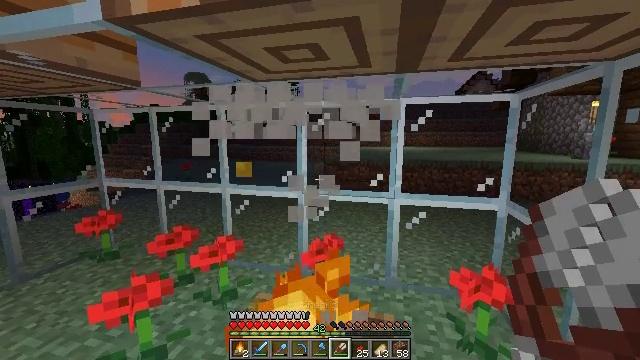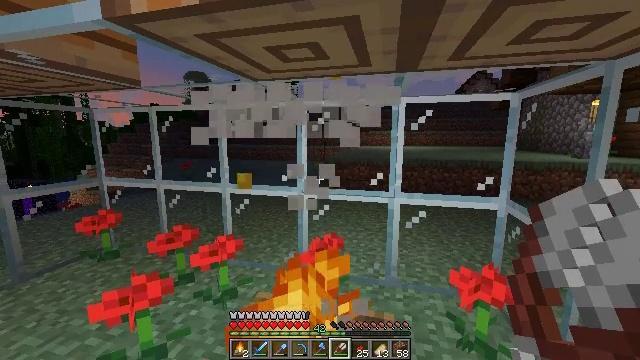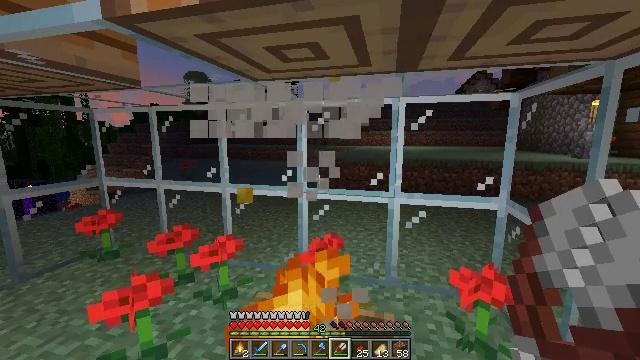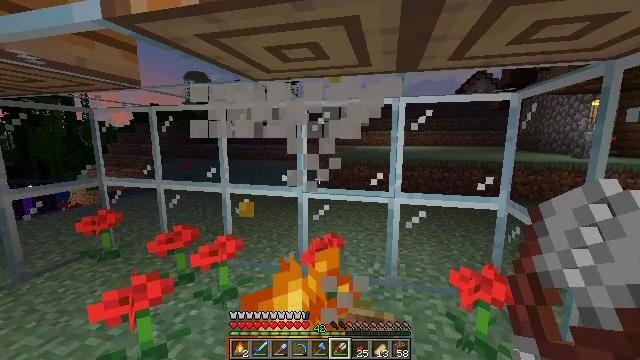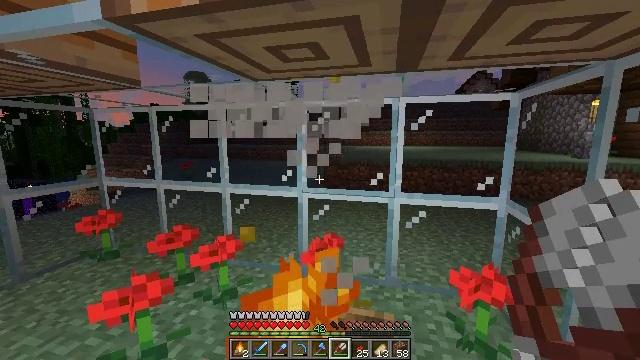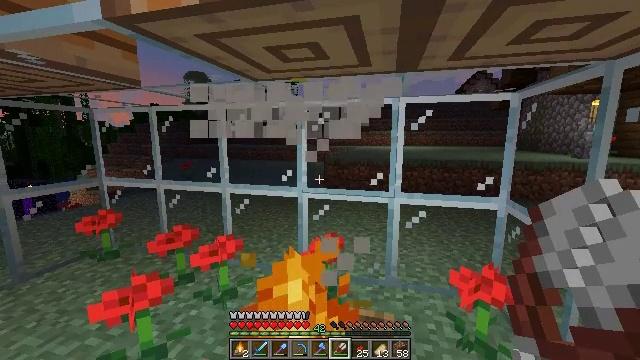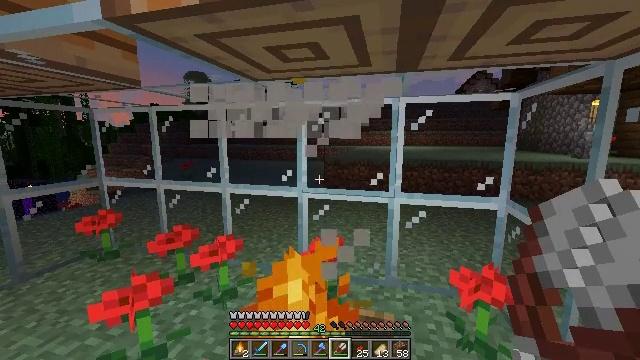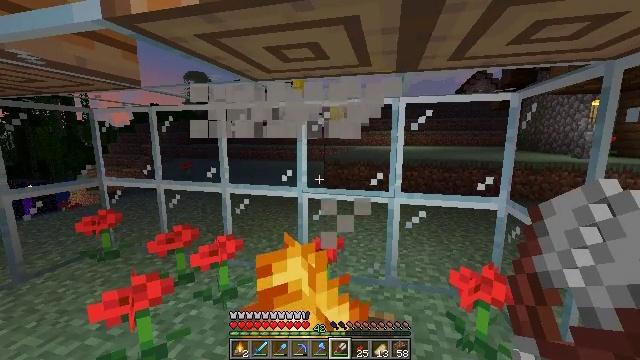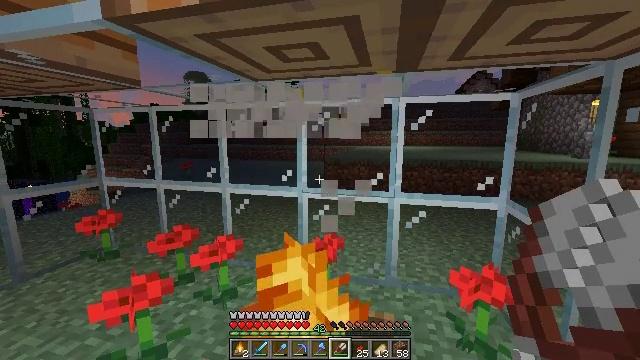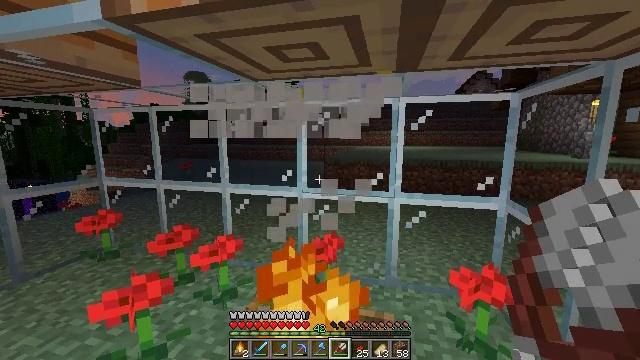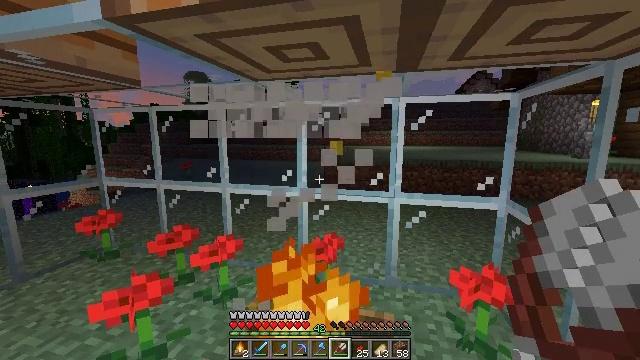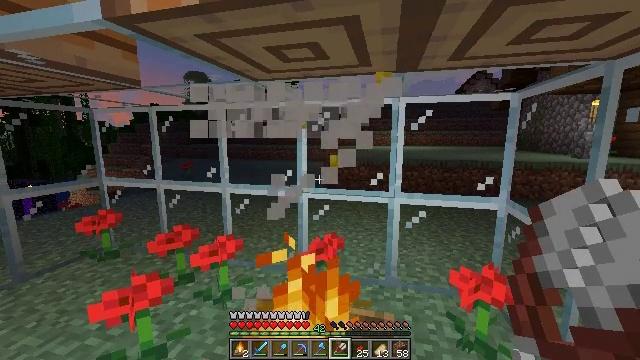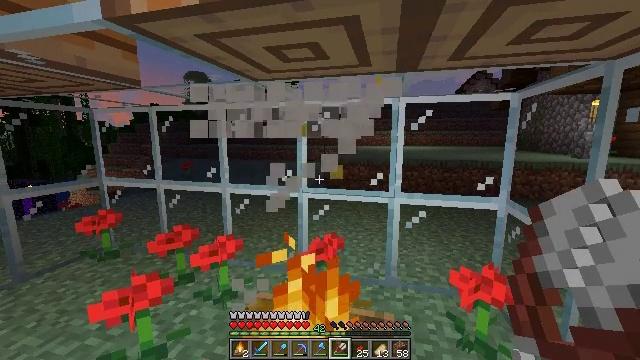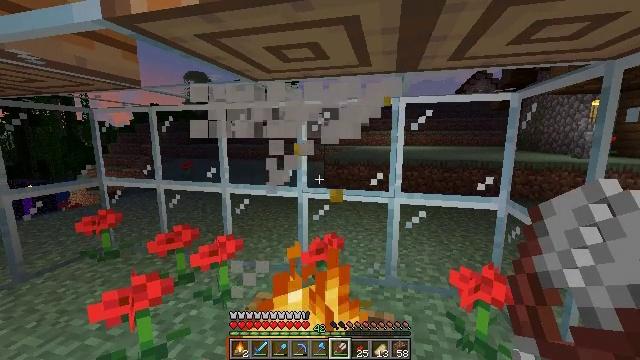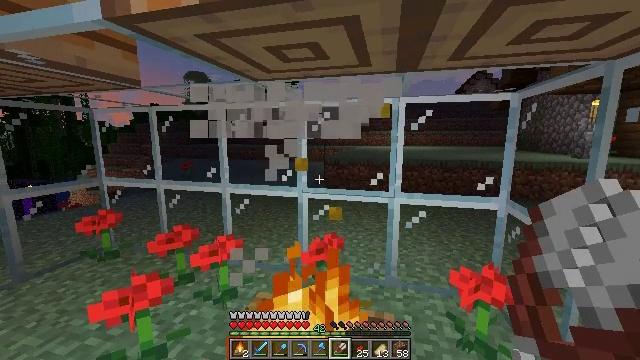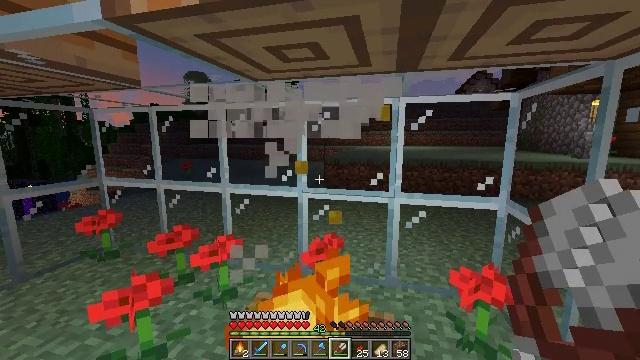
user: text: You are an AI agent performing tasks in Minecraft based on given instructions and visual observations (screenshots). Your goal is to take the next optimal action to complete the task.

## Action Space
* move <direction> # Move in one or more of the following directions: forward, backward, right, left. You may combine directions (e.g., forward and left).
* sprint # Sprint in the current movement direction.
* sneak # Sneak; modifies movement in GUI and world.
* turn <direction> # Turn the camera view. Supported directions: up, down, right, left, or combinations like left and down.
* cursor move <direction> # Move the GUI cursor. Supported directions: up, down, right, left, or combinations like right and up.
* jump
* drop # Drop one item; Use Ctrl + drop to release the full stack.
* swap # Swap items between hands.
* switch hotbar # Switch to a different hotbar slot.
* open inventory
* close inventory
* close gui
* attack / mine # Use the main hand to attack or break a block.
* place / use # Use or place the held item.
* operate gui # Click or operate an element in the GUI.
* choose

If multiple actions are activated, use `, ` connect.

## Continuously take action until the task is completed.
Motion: motion action
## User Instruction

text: Break the campfire to put it in your inventory.
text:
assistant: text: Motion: no_op
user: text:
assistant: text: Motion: no_op
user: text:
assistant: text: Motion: no_op
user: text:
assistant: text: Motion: no_op
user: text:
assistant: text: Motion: no_op
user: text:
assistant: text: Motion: no_op
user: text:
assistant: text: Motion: no_op
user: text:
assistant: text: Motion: no_op
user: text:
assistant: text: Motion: no_op
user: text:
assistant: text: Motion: no_op
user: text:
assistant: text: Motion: no_op
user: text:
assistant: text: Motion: no_op
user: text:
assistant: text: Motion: no_op
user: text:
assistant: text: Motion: no_op
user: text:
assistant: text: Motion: no_op
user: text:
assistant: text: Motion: no_op
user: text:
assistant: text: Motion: no_op
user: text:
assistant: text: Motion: no_op
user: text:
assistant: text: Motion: no_op
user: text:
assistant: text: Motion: no_op
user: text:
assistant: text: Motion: no_op
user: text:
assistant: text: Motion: no_op
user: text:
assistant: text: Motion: no_op
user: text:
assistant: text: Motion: turn down
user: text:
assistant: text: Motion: turn right and down
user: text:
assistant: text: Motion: turn right and down
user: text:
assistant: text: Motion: turn down
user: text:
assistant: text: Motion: turn down
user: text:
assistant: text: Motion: turn down
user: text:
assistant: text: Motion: turn down